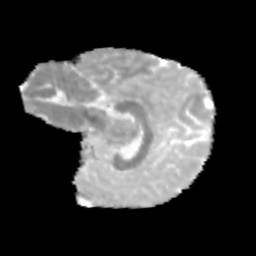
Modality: MD
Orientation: sagittal
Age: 11
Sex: male
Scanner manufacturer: siemens
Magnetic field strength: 3 T
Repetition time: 3.8 s
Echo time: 0.07 s